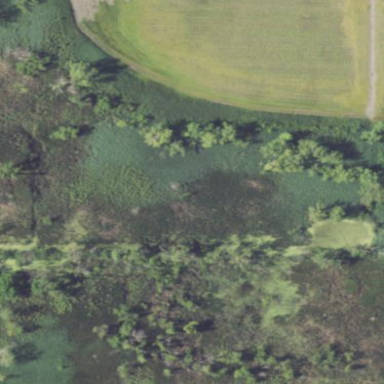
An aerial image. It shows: Beautiful wet meadow natural wetland.